Question: I want to calculate % of completion between 2 dates (LeaseStart & Lease End).
Current % showing %Perentage column in the image is just a demo data.
on row number 4 it is displaying 100% as Lease End date was in April this year and I ran this today.
So whenever I run this report based on today's the system should calculate LeaseStart & LeaseEnd dates and show the %.
Please help
Thanks

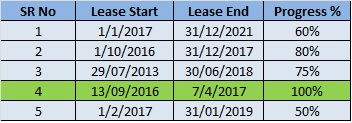
Answer: '''
DECLARE @table as TABLE(SR INT,LeaseStart DATE,LeaseEnd DATE)
INSERT INTO @table VALUES
(1,'2017-01-01','2021-12-31'),
(2,'2016-10-01','2017-12-31'),
(3,'2013-07-29','2018-06-30'),
(4,'2016-09-13','2017-04-07')
SELECT SR,LeaseStart,LeaseEnd,
DATEDIFF(DAY,LeaseStart,CASE WHEN GETDATE()<LeaseEnd THEN GETDATE() ELSE LeaseEnd END) DaysSoFar,
DATEDIFF(DAY,LeaseStart,LeaseEnd) TotalLease,
CAST((DATEDIFF(DAY,LeaseStart,CASE WHEN GETDATE()<LeaseEnd THEN GETDATE() ELSE LeaseEnd END)*1.00)/
(DATEDIFF(DAY,LeaseStart,LeaseEnd)*1.00)*100.00 AS DECIMAL(6,2)) AS Percentage
FROM @table
'''
will RESULT
<URL>